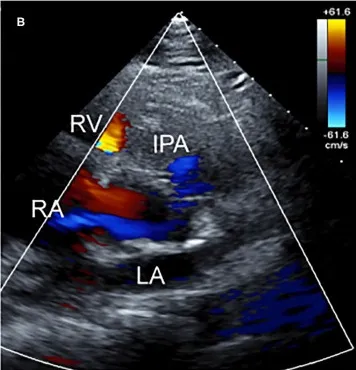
Post-operation two-dimensional transthoracic echocardiographic images. Non-standard short-axis view showing the cessation of abnormal blood flow on color Doppler.
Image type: radiology (ultrasound)